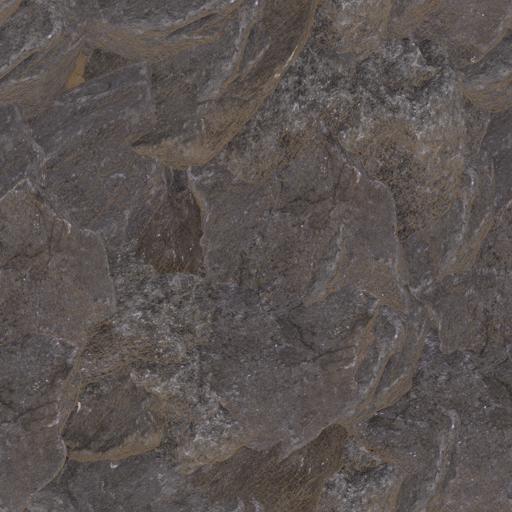
Tags: cliff rock rocks stone